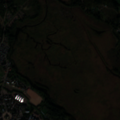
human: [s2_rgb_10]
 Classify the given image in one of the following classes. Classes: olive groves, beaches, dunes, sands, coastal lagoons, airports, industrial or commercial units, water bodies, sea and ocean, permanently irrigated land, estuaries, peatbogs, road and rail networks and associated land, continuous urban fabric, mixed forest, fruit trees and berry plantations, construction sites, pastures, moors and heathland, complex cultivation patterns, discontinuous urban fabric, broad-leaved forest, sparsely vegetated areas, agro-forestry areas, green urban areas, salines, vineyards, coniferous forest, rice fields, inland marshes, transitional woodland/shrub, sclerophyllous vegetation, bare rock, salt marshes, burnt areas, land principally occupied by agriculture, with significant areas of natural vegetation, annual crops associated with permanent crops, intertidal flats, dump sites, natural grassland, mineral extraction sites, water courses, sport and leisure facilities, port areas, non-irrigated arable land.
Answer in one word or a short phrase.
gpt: discontinuous urban fabric, industrial or commercial units, land principally occupied by agriculture, with significant areas of natural vegetation, mixed forest, inland marshes